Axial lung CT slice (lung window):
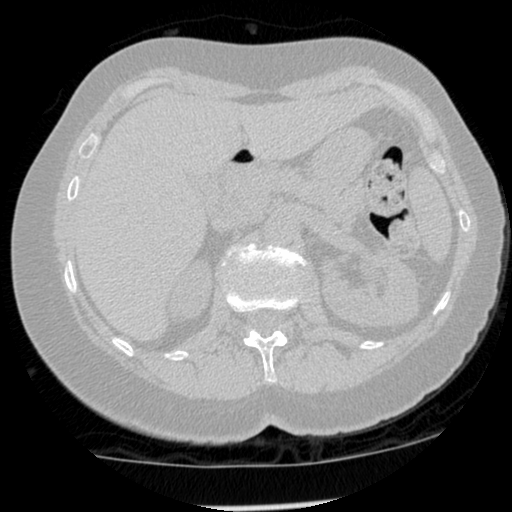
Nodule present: no